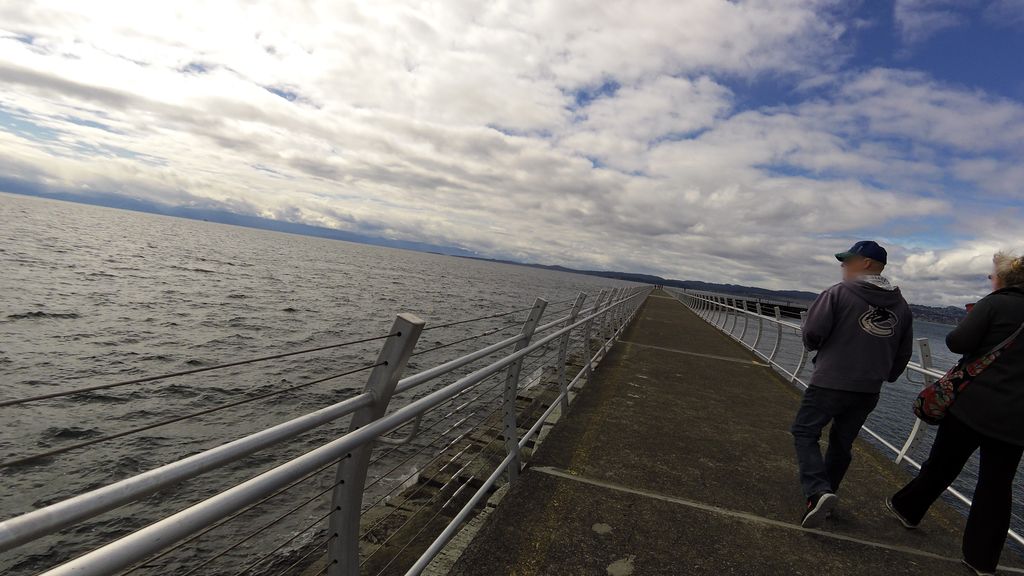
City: victoria